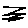
Label: zigzag